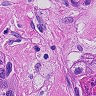
Metastatic tissue present: yes